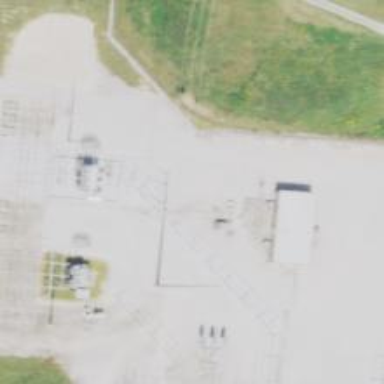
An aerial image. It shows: Lattice mast serving as communication tower.